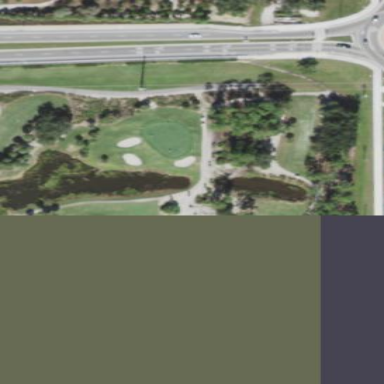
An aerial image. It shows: Rough area on grassy golf course.